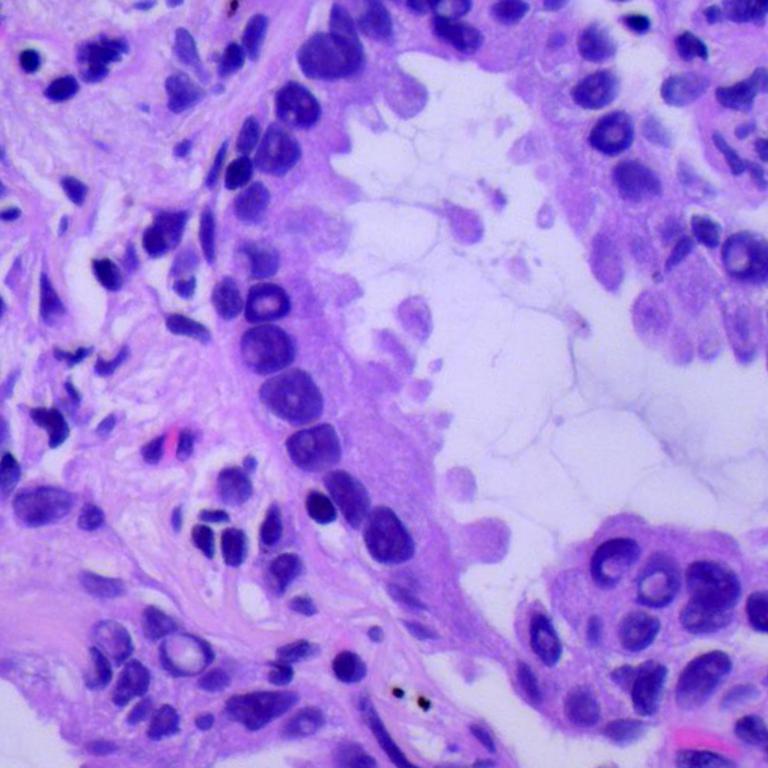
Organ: lung
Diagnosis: adenocarcinomas